Question: It's about debugging in eclipse,
While debugging, I can see 'Variables' window containing the variable names and their values, how can I access those variables and get their values from within the code or (expression) window?
For example can I write something like this:
'''
print cash.dbname
'''
or
'''
x=cr.IN_MAX
'''
or
'''
s = _pool._serialized
'''
(See the picture)
There's a very complex tree of variables, can I also access this variable tree reaching the branches and leaves?

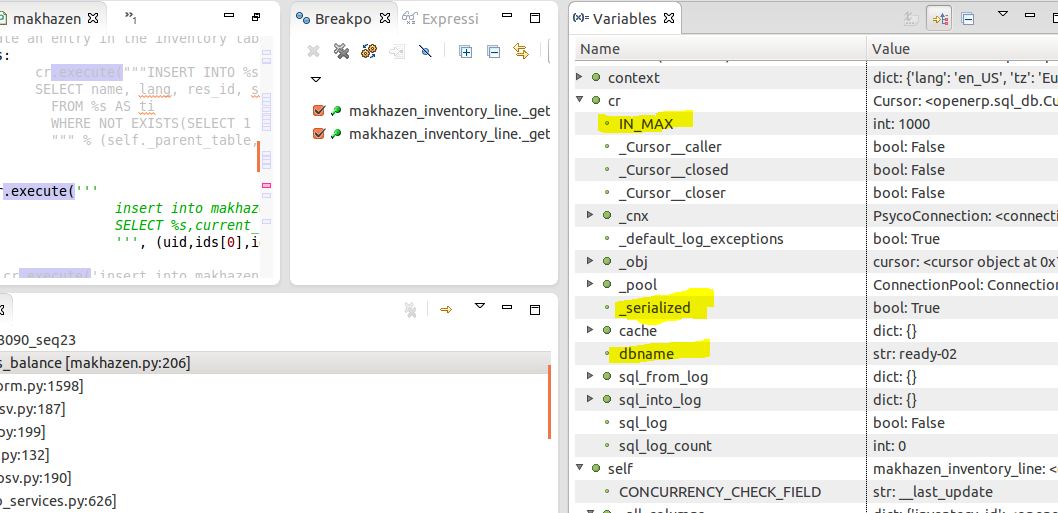
Answer: Open the Display view; there you can enter code snippets that execute within the current stack frame selected in the Debug view. Code completion works, too.

You can select part or all of the contents of the Display view, right-click, and choose to Display, Inspect, or Execute it. Very powerful for exploring application state when debugging.
See also the <URL>.